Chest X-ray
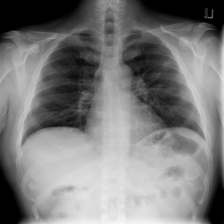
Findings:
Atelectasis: negative
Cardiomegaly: negative
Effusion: negative
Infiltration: negative
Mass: negative
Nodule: negative
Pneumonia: negative
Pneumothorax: negative
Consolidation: negative
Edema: negative
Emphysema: negative
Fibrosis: negative
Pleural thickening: negative
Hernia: negative